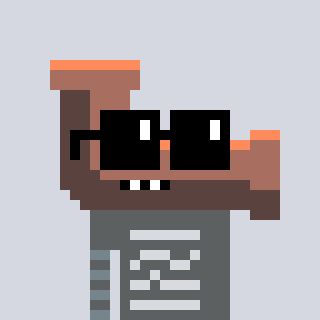
a pixel art character with square black sunglasses, a pipe-shaped head and a darkbrown-colored body on a cool background